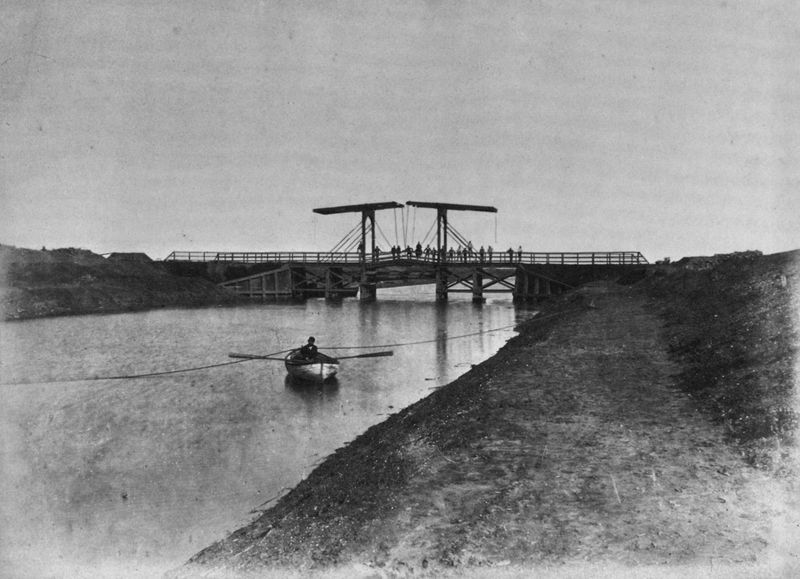
Titel: Ziehbrücke
Künstler: Bradley
Standort: New York (New York)
Institution: (Privatsammlung)
Schlagwörter: fluss, menschen, ufer, architektur, spiegelung, brücke, boot, kahn, ruder, ruderboot, foto, seil, photo, bau